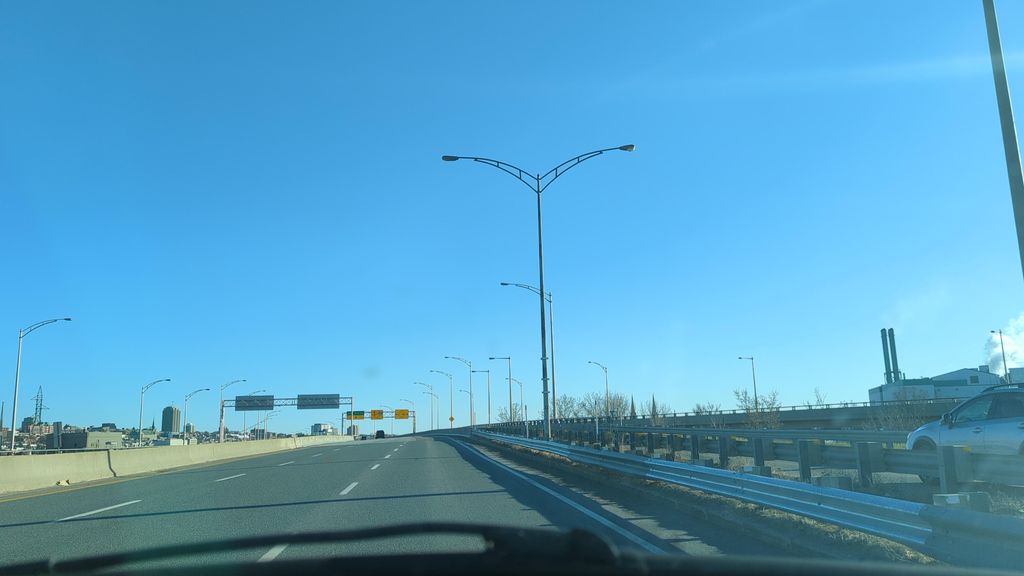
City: quebec_city